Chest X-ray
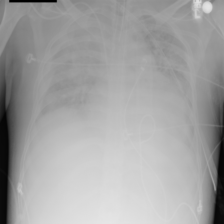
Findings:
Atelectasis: negative
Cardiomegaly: negative
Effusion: negative
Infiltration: negative
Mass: negative
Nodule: negative
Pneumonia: negative
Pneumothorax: negative
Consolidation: negative
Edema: negative
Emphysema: negative
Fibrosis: negative
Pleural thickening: negative
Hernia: negative